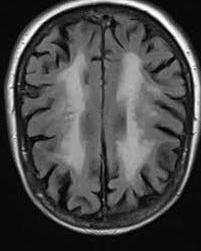
Label: notumor